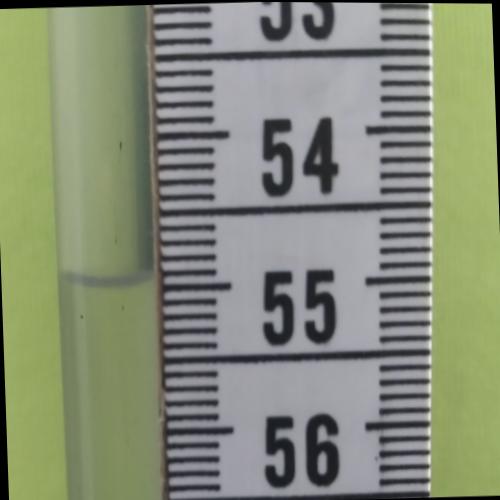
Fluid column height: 54.9 cm